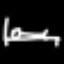
Label: bed